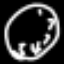
Label: clock